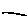
Label: line